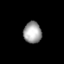
Tissue: lung
Cell type: Endothelial cells
Senescence score: 0.5695
Nuclear area (px): 379
Mean DAPI intensity: 161.726